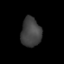
Tissue: lung
Cell type: T cells
Senescence score: 0.1686
Nuclear area (px): 574
Mean DAPI intensity: 65.251